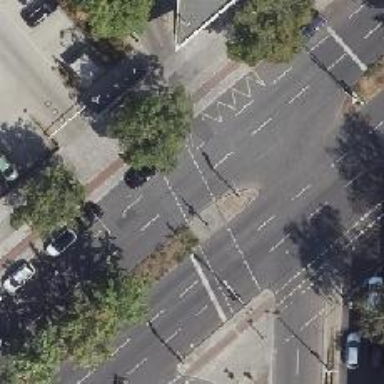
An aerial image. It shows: Crossing with traffic signals.